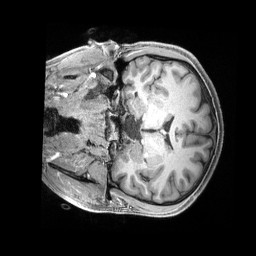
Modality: T1w
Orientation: coronal
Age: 24
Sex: male
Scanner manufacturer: siemens
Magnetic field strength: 3 T
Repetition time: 2.4 s
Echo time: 0.00228 s